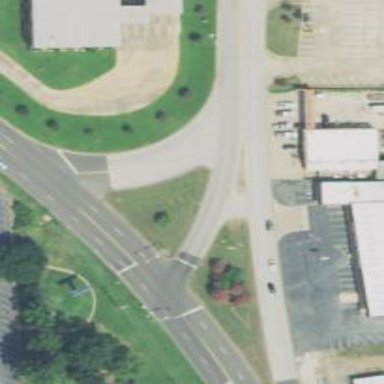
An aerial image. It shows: Secondary link road with asphalt surface.